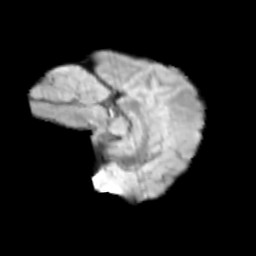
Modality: T2w
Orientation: sagittal
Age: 13
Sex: female
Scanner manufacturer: siemens
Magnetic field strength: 3 T
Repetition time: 3.8 s
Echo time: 0.07 s